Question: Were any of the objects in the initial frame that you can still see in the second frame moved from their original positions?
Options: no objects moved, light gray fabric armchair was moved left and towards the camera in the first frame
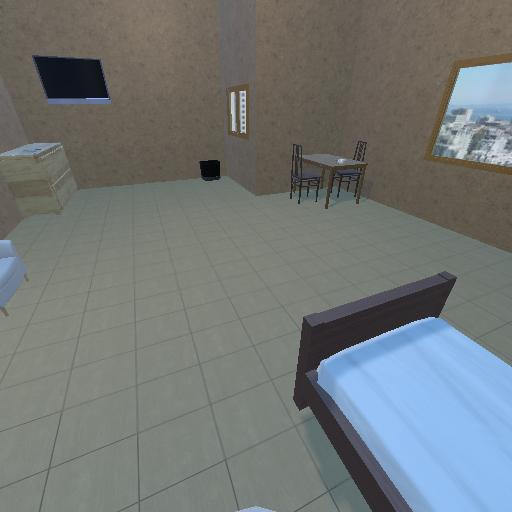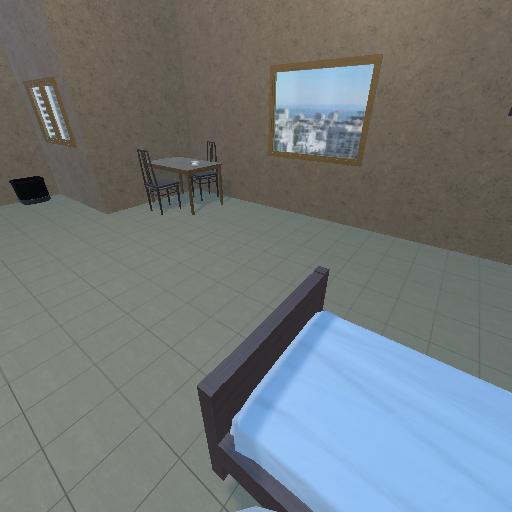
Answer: no objects moved